Interaction volume radius: 5 \u00c5
Interaction volume height: 20 \u00c5
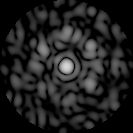
Disorder parameter: 0.632